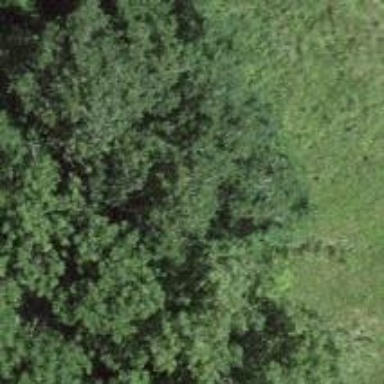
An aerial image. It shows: Deciduous tree currently leafless.